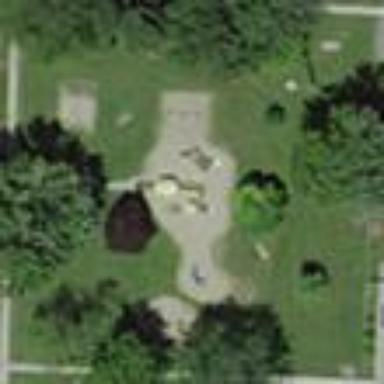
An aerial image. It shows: Park.